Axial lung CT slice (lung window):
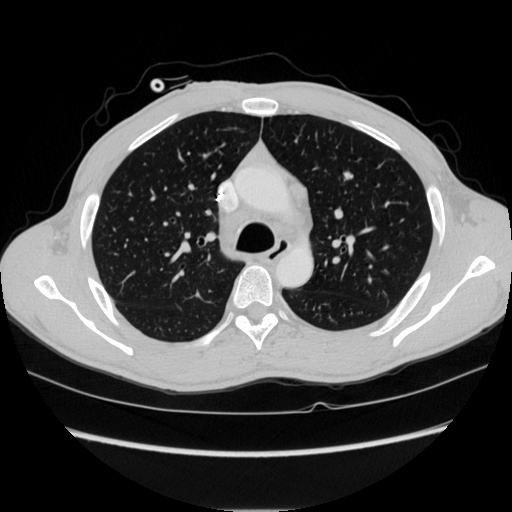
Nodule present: no